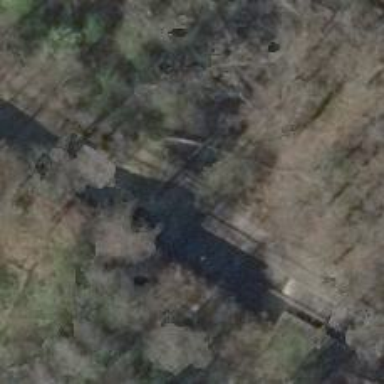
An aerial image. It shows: Path on bridge.